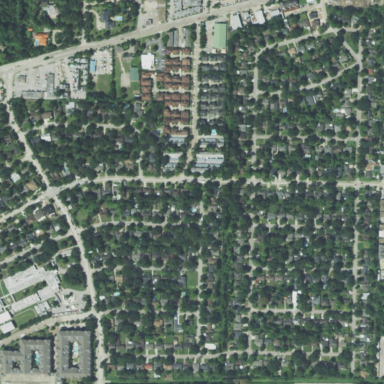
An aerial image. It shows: Residential area consisting of single-family homes.